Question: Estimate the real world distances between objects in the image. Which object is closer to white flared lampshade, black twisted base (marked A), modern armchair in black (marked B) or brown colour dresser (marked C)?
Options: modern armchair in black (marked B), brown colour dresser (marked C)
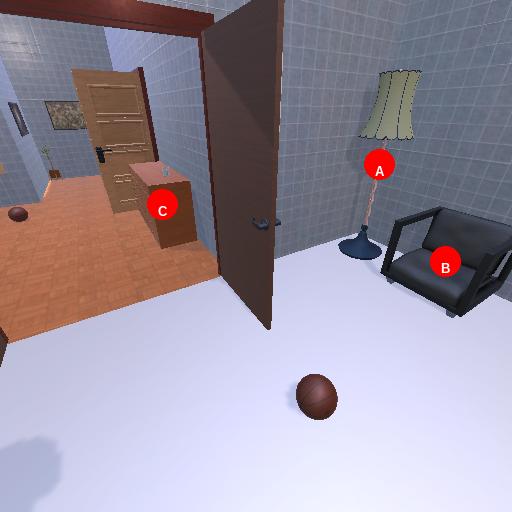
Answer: modern armchair in black (marked B)